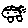
Label: car